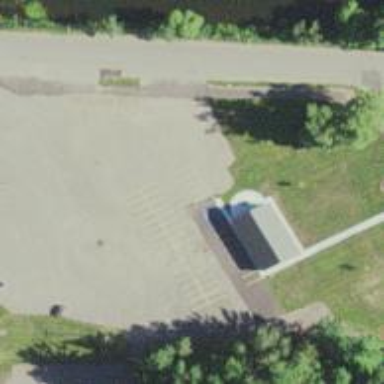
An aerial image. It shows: Parking area with surface.